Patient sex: F
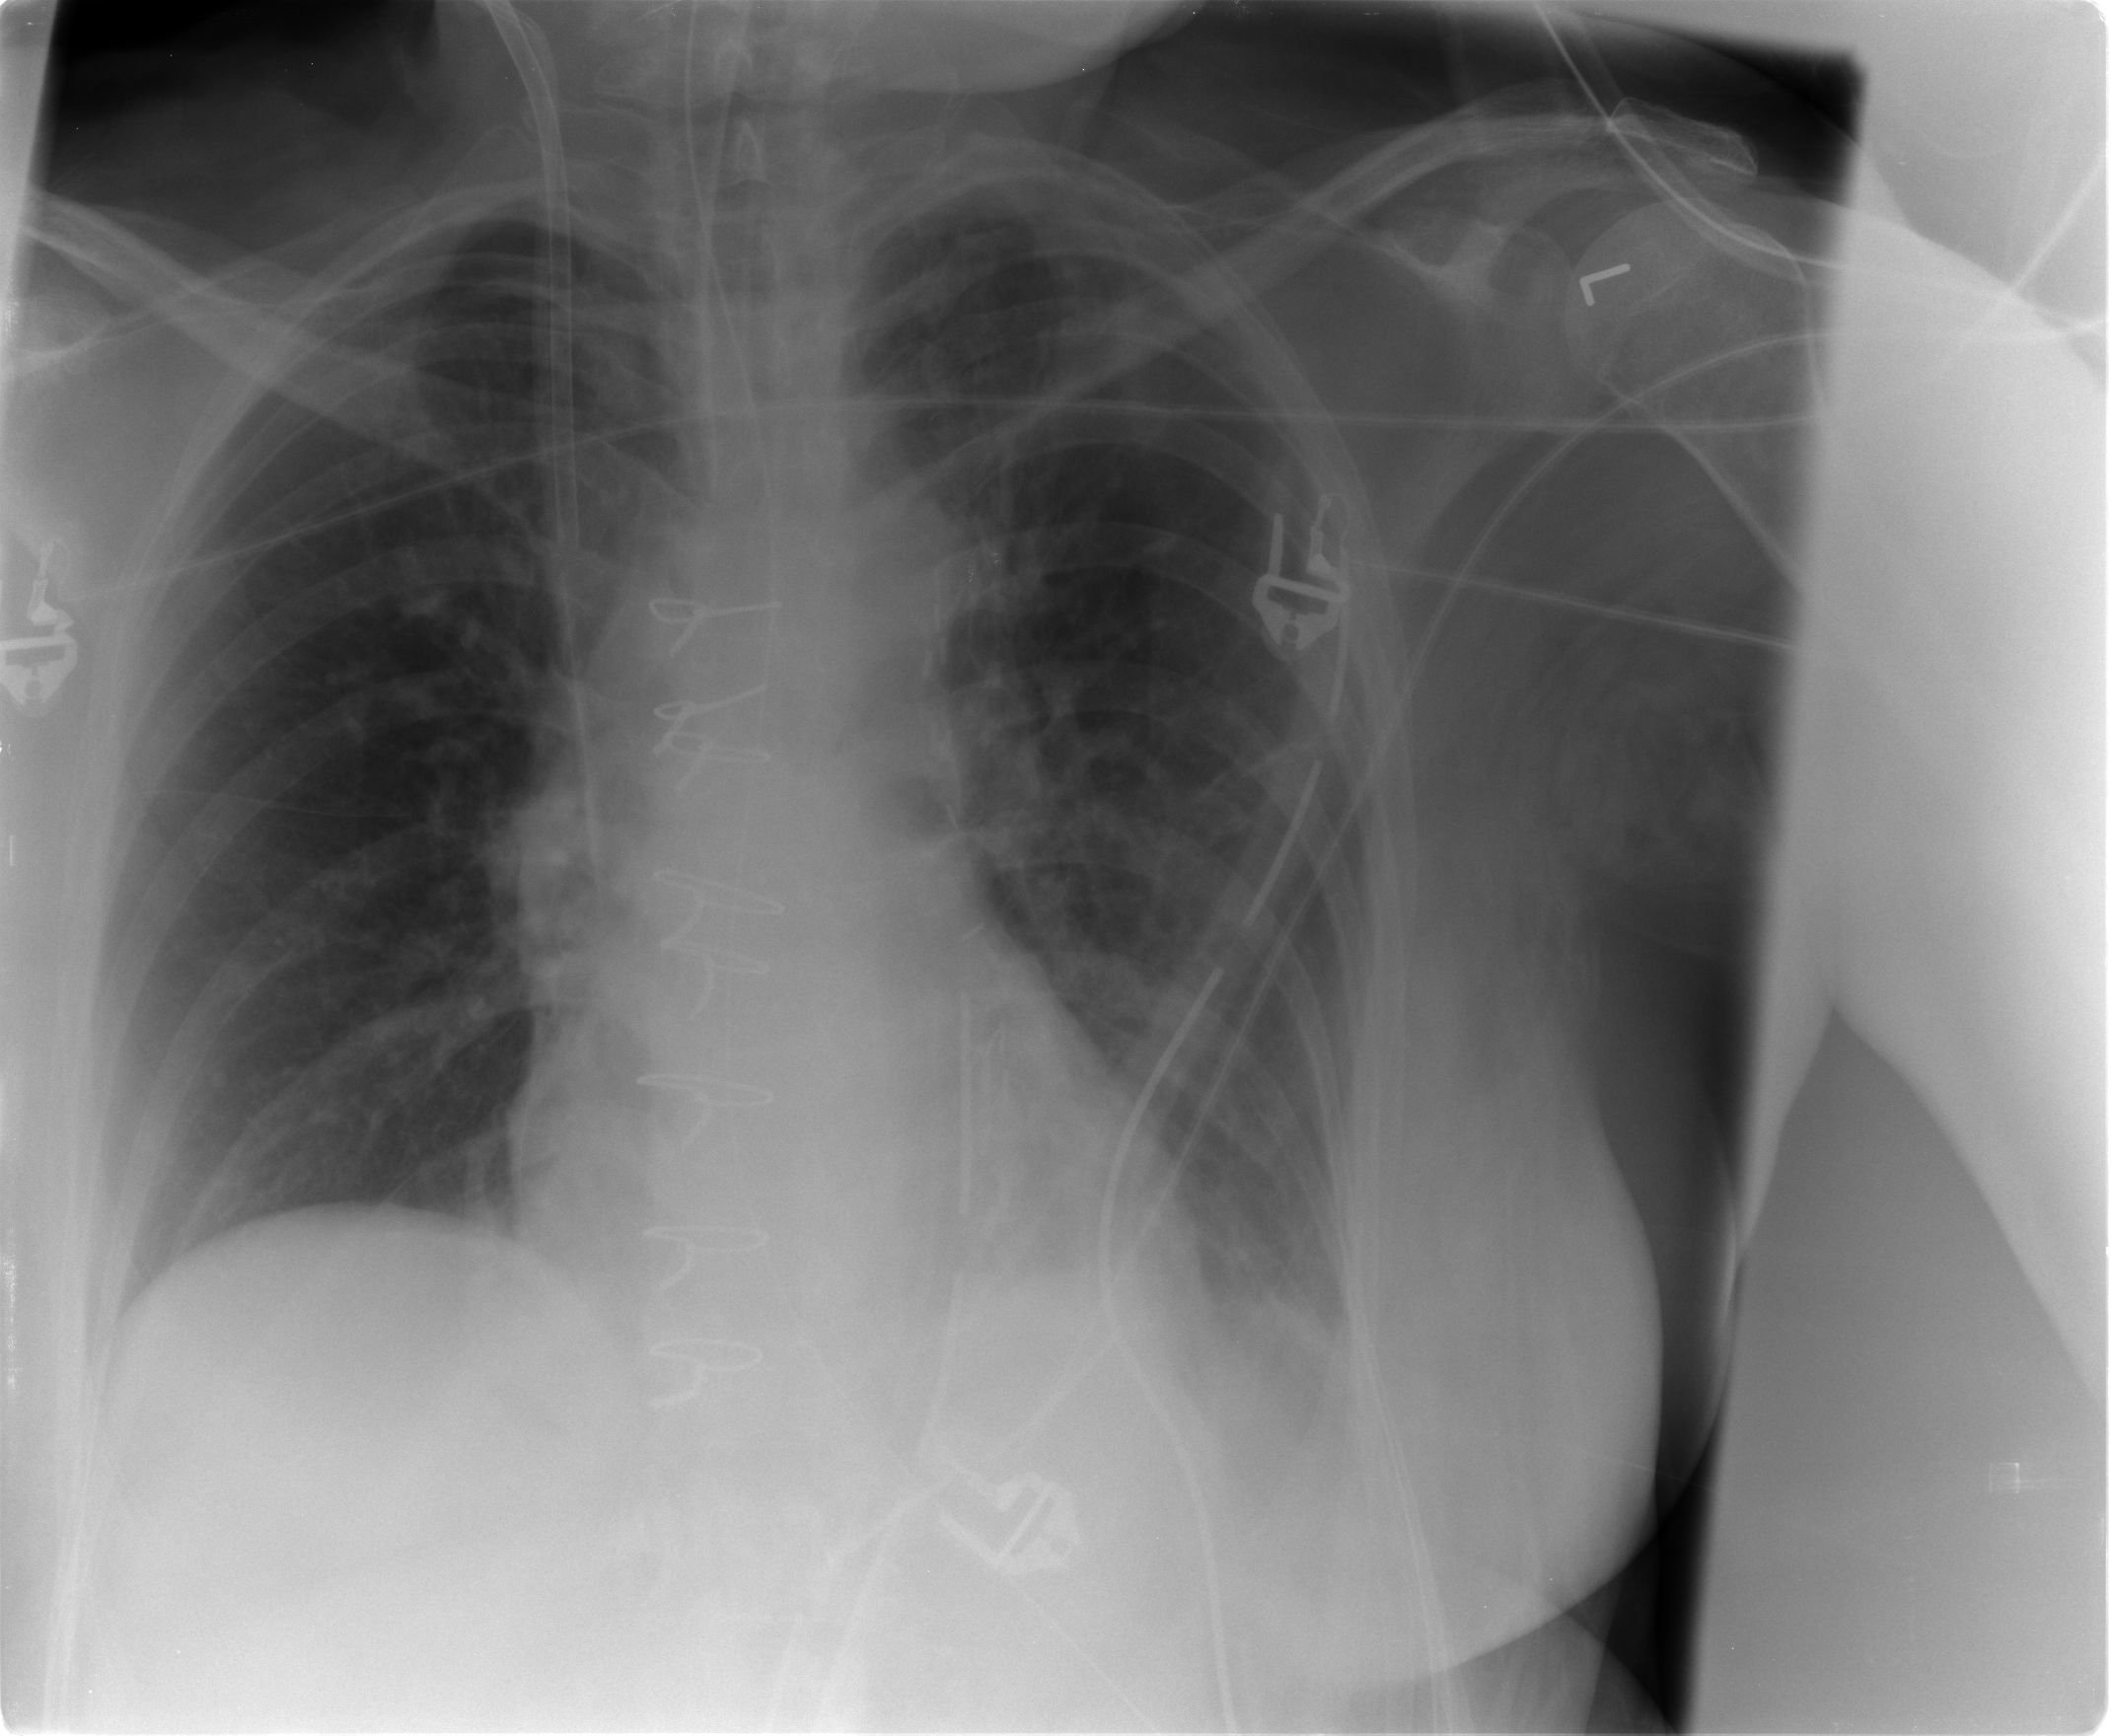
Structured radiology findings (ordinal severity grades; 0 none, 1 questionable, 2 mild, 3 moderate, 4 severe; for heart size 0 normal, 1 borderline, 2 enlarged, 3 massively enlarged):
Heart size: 0
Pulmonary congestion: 0
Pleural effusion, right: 0
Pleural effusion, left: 1
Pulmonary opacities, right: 0
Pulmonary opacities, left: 0
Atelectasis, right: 2
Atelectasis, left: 2